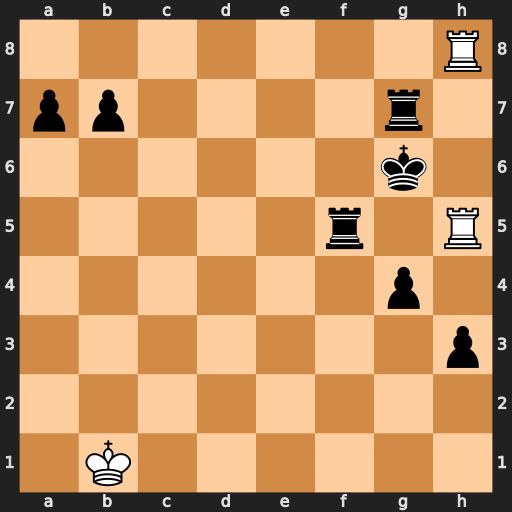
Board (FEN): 7R/pp4r1/6k1/5r1R/6p1/7p/8/1K6
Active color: w
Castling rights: -
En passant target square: -
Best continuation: R8h6+ Kf7 Rxf5+